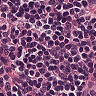
Metastatic tissue present: no